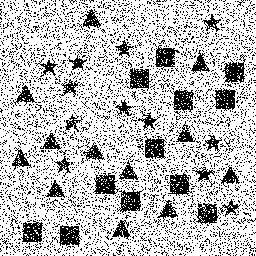
Squares: 12
Triangles: 12
Stars: 12
Total shapes: 36